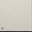
Piece: xx